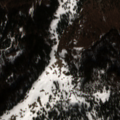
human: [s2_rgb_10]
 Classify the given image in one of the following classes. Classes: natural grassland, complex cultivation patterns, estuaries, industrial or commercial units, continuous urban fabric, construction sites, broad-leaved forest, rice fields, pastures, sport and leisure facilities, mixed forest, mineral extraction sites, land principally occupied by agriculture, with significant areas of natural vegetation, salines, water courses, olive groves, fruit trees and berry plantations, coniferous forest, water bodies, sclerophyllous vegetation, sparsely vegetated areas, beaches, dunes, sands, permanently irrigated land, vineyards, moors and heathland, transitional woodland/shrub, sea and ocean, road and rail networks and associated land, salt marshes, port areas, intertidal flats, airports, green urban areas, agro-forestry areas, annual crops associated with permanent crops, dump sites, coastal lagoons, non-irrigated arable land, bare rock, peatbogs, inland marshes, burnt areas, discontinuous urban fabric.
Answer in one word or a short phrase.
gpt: broad-leaved forest, coniferous forest, mixed forest, natural grassland, inland marshes